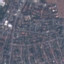
Land use / land cover: Residential